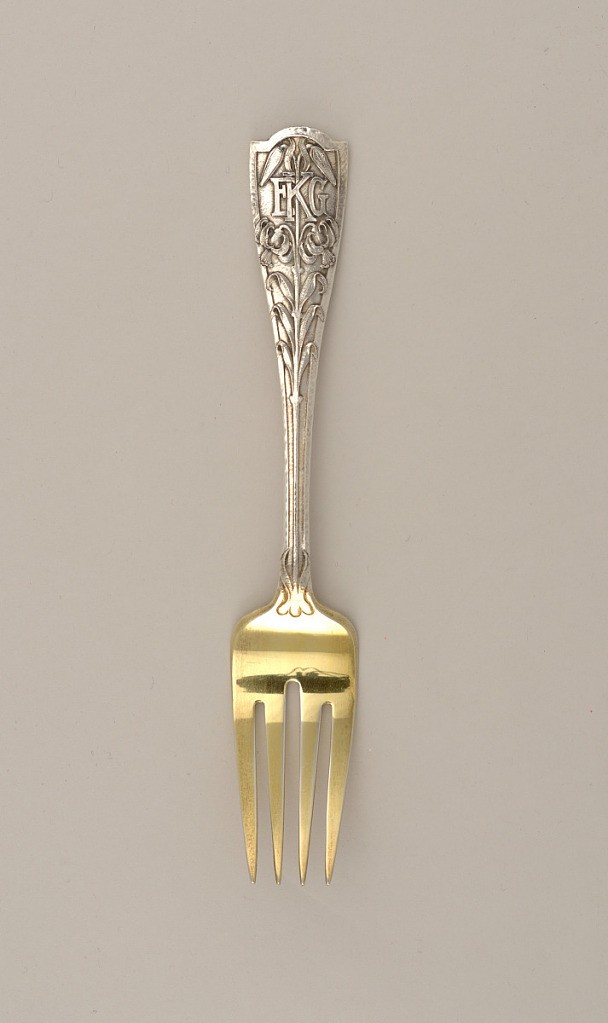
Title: Salad Fork from Rockledge Service
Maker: George Washington Maher, American, 1864–1926
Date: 1911–12
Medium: gold plated, silver
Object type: fork
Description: Salad fork, part of flatware service designed in "Martelé" silver for "Rockledge Estate" in Winona, Minnesota. Four tines with elongated notch between central tines. Wide, sloped, and rounded bowl, with tines and bowl gold plated. Narrow join, leading thick flat handle, with gently rounded sides, widening towards terminal. Obverse side decorated with lily motif within border, stemming from join of handle, continuing up handle with three sets of mirroring leaves on either side of central stem, terminating in mirroring lily blossoms encasing mongram 'EKG.' Terminal in form of segmented or flat arch, with slight upturn at tip. Reverse side of handle undecorated with plain textured hammered suface. Textured hammered surface visible throughout tines and handle.